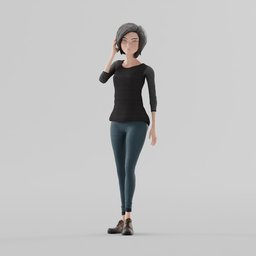
Label: people